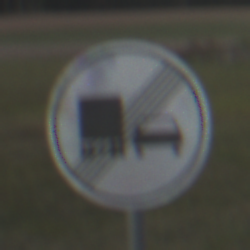
Verkehrszeichen: EndeUeberholverbotKraftfahrzeuge
Umgebung: Outdoor, Nature
Tageszeit: SunriseSunset
Wetter: PartlyCloudy
Licht: Natural
Jahreszeit: NotSpecified
Kontrast: LowContrast